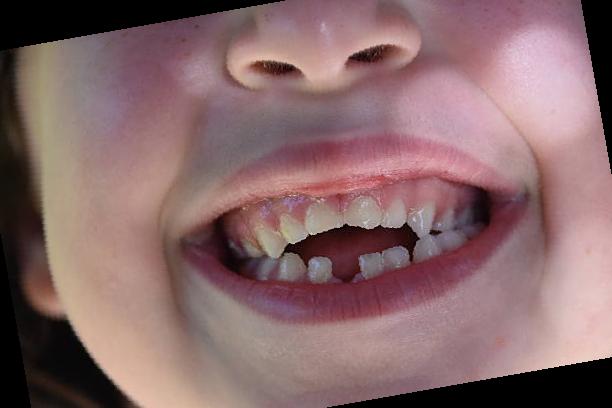
Condition: hypodontia